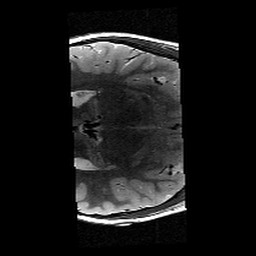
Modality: T2w
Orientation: axial
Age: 10
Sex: male
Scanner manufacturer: siemens
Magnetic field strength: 3 T
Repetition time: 9.23 s
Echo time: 0.067 s